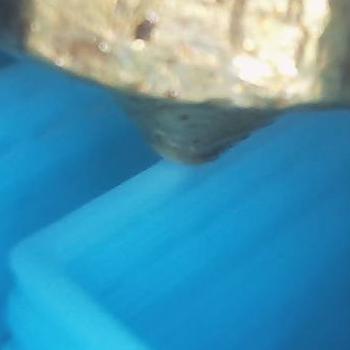
Flow rate: 118%